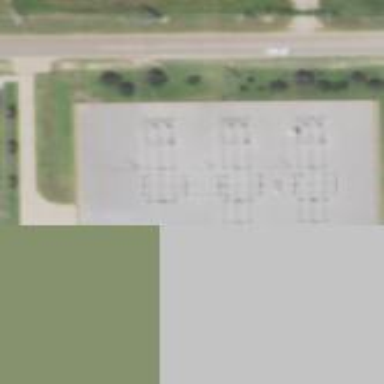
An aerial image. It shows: Power substation.